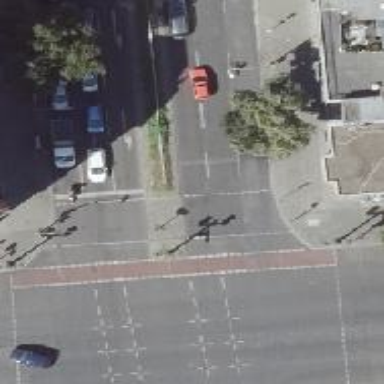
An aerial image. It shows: Road crossing with traffic signals.